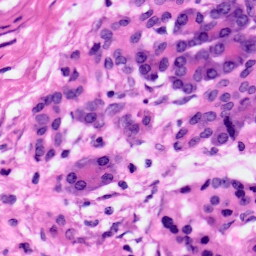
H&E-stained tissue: Pancreatic